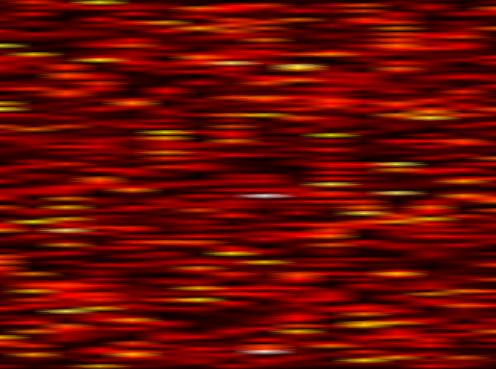
Label: OFDM